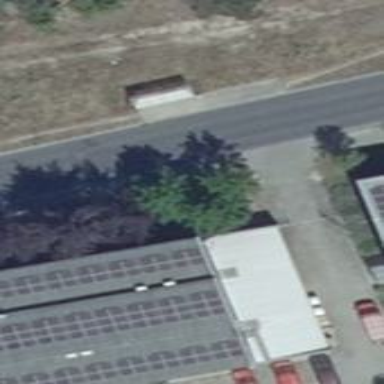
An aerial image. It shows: Commercial building.